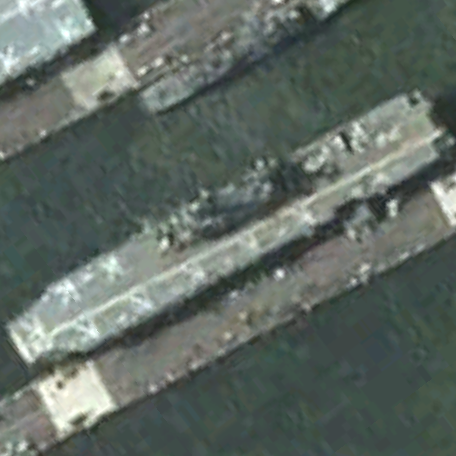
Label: assault